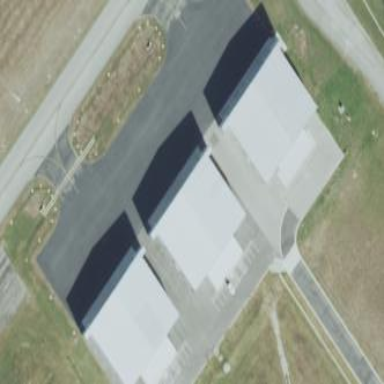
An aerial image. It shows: Building designed as airport hangar.